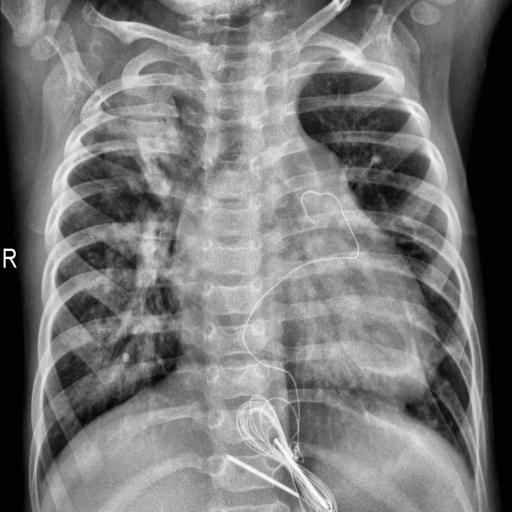
Finding: PNEUMONIA